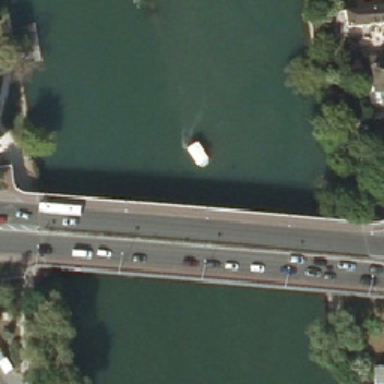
There are trees and houses along the river there is a bridge on the river with rows of carriages on it .